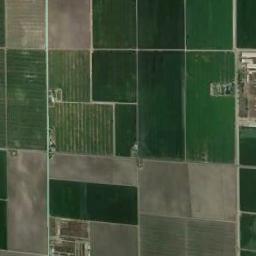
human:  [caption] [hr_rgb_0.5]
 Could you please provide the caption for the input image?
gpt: Some rectangular farmlands of different colors are arranged in neat rows .

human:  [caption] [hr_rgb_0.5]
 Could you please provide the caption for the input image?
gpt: There are some green and bare rectangular farmland .

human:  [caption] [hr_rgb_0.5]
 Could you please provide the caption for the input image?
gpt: Many neatly arranged dark green, light green, Khaki and brown mixed-sized rectangular farm fields .

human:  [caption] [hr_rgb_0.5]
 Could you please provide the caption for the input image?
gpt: There are many rectangular farmlands of different sizes .

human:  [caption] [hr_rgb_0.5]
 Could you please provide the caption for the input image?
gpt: There are some green rectangular farmlands and brown ones .